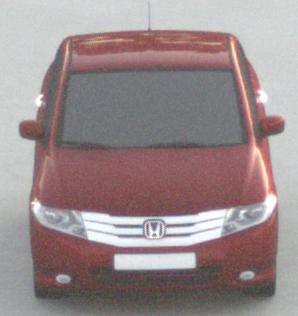
Make: Honda
Model: City
Detailed model: Gen. 6
Model produced from: 2008
Model produced until: 2013
Doors: 4
Color: red
Road condition: dry road
Daytime: sunrise or sunset
Contrast: low contrast